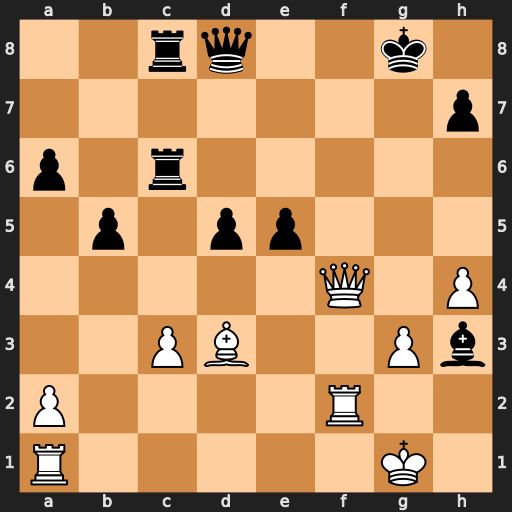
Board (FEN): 2rq2k1/7p/p1r5/1p1pp3/5Q1P/2PB2Pb/P4R2/R5K1
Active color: w
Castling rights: -
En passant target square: -
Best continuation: Qf7+ Kh8 Qxh7#